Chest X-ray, AP view. Patient: 35 years old, sex M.
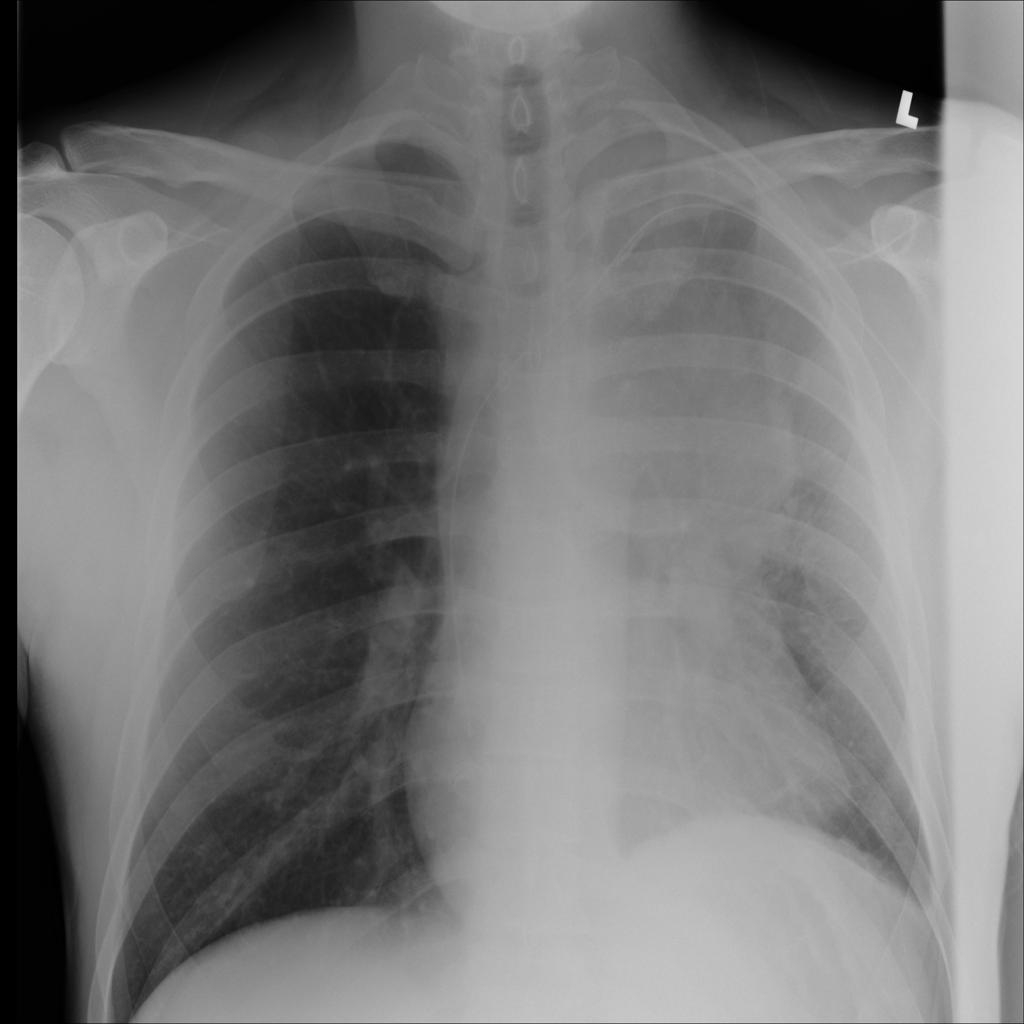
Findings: Mass